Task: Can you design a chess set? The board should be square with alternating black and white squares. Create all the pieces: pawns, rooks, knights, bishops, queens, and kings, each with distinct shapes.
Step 1729:
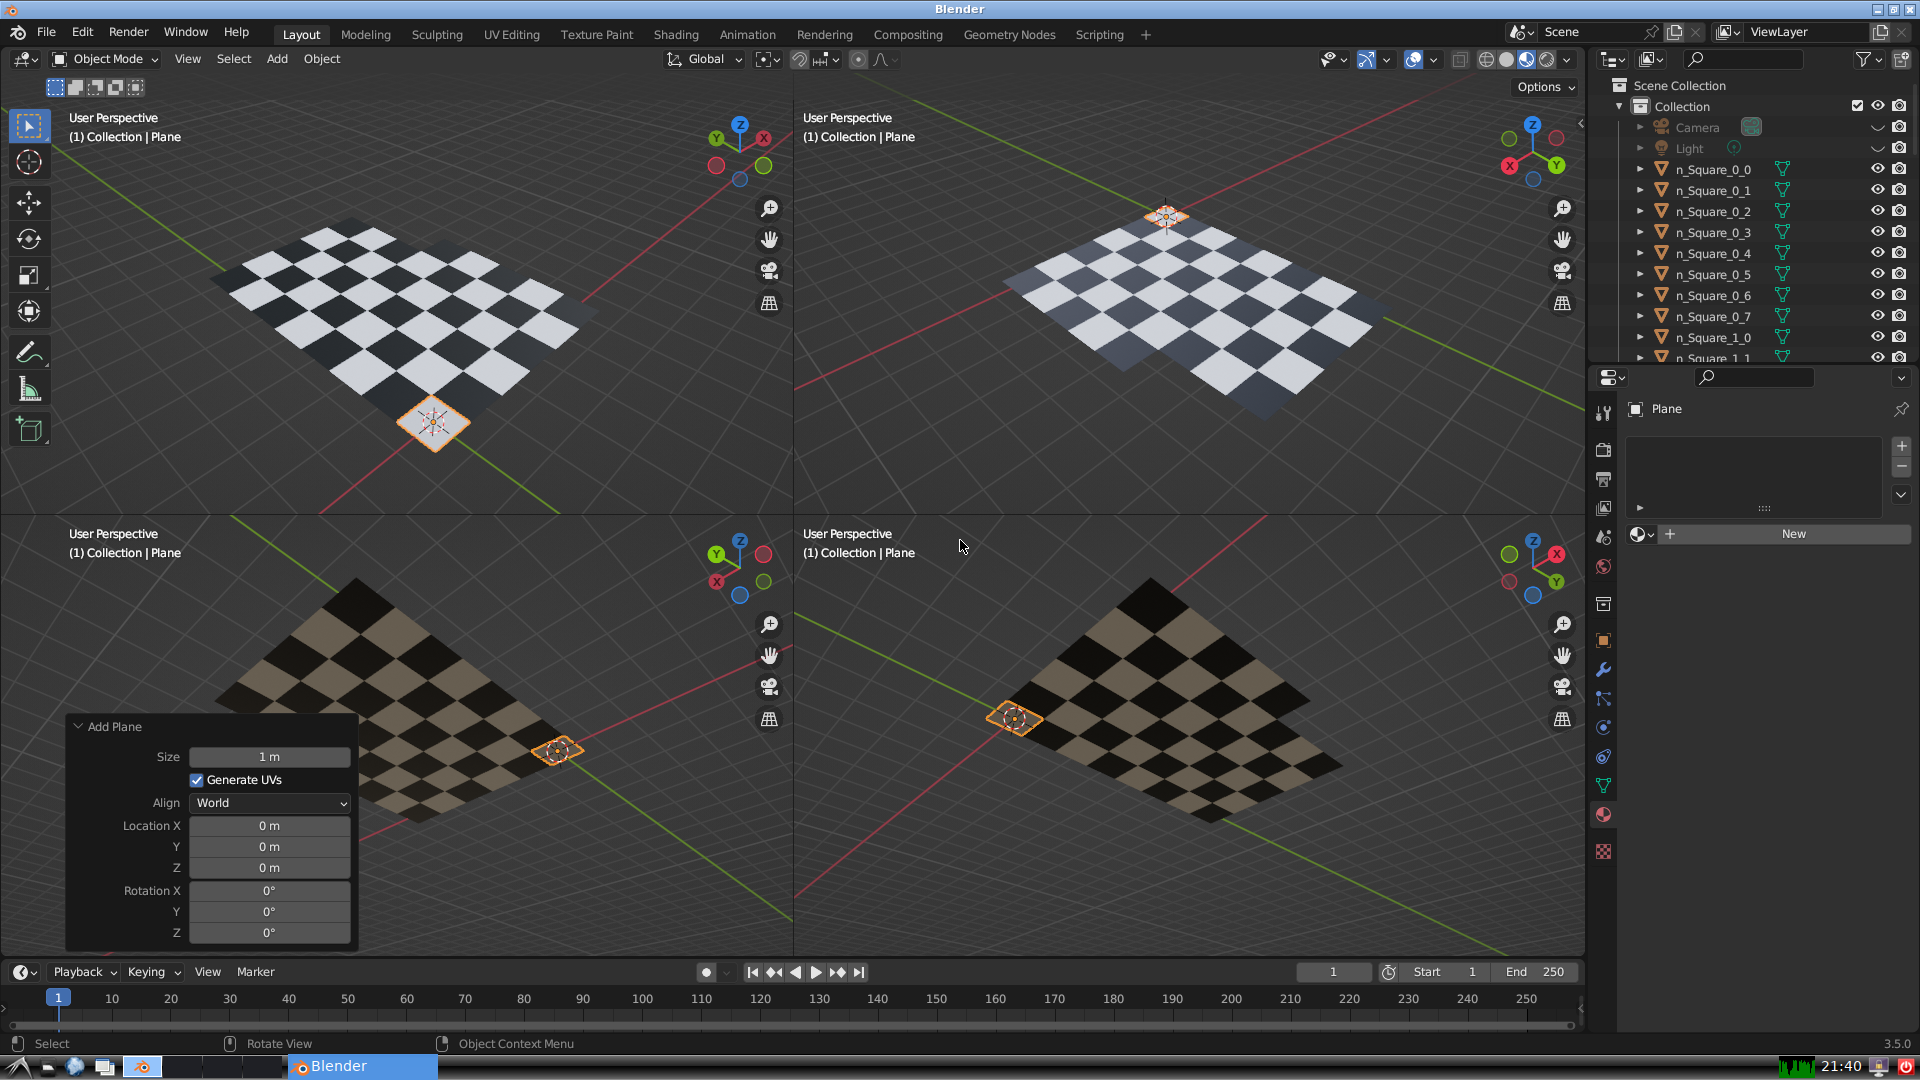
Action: {"mouse_move": [270, 826]}